Question: must implement this design and functionality, but can not make elements horizontal swipe in list like picture on link.
I will be glad for any suggestions)
>
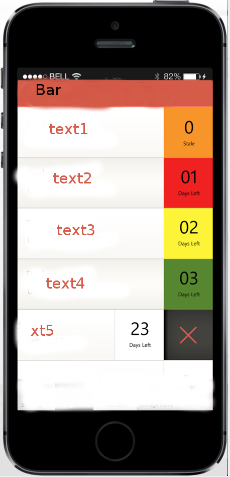
Answer: using this library <URL> you can implement this.